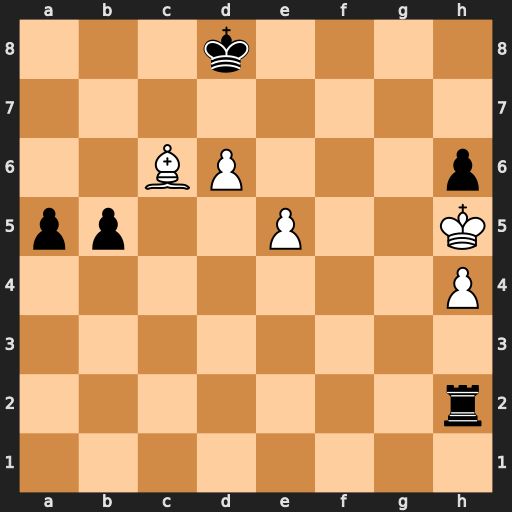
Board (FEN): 3k4/8/2BP3p/pp2P2K/7P/8/7r/8
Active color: w
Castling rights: -
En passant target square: -
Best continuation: e6 Re2 e7+ Rxe7 dxe7+